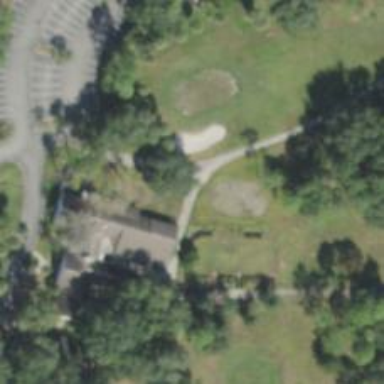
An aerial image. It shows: Path for both road and golf.